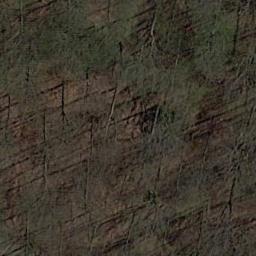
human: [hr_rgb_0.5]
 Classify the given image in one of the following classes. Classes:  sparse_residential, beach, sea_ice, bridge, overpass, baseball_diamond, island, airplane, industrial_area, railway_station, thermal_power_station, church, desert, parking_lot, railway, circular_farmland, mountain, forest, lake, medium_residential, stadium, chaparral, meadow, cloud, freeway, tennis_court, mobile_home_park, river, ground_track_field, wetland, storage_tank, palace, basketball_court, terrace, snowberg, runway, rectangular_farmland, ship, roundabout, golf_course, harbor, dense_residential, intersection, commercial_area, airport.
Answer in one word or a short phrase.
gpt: forest